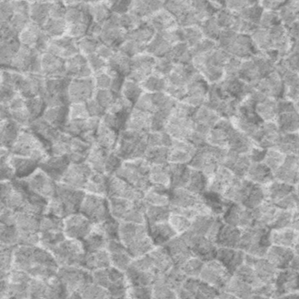
Label: frost